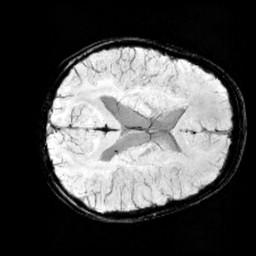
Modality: minIP
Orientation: axial
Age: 12
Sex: female
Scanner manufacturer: siemens
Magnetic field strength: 3 T
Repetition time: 0.027 s
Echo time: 0.02 s